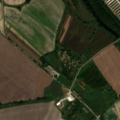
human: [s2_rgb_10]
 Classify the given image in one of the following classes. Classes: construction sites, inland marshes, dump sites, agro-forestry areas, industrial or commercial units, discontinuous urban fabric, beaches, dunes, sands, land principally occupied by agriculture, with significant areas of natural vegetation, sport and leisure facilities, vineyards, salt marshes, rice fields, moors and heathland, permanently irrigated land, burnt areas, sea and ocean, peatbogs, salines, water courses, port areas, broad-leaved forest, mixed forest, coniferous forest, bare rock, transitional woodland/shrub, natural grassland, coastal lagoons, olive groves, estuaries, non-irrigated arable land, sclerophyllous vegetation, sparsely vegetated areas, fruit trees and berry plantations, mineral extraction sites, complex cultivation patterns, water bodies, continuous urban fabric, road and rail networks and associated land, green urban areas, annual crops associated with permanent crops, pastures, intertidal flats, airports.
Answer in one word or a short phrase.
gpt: discontinuous urban fabric, non-irrigated arable land, broad-leaved forest